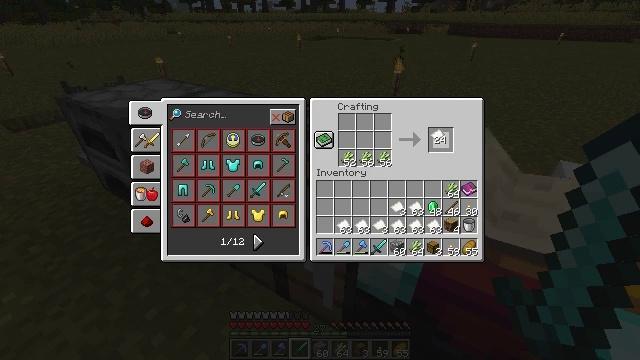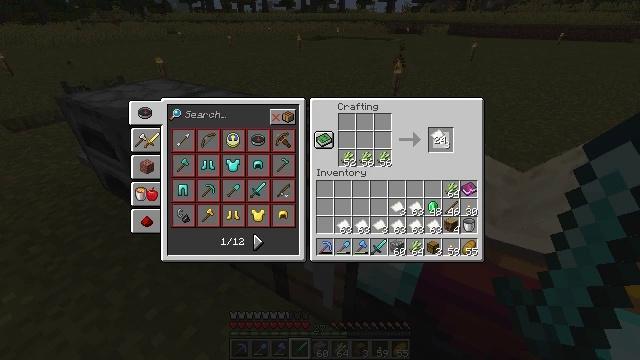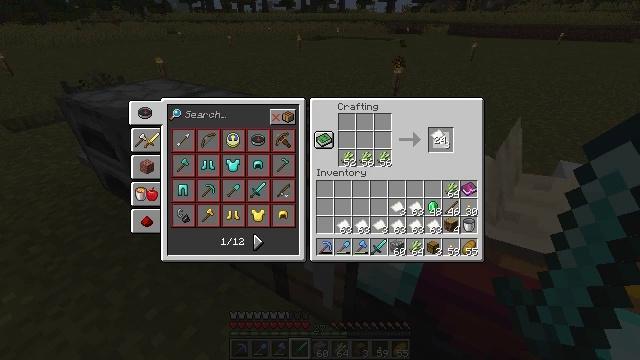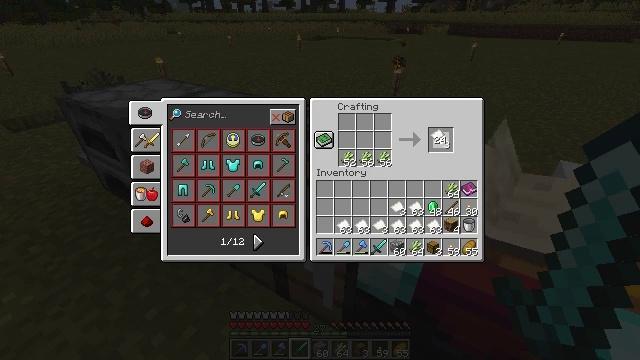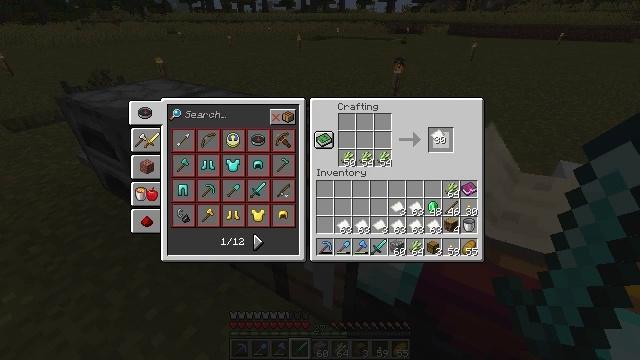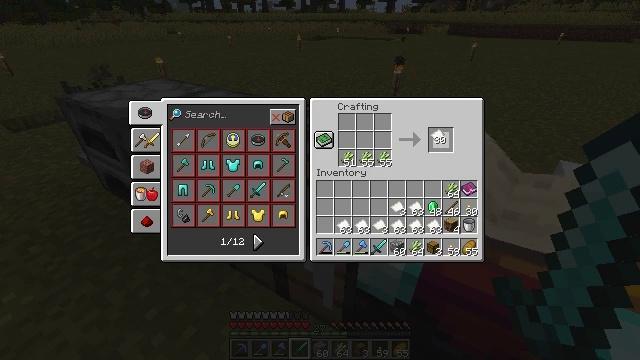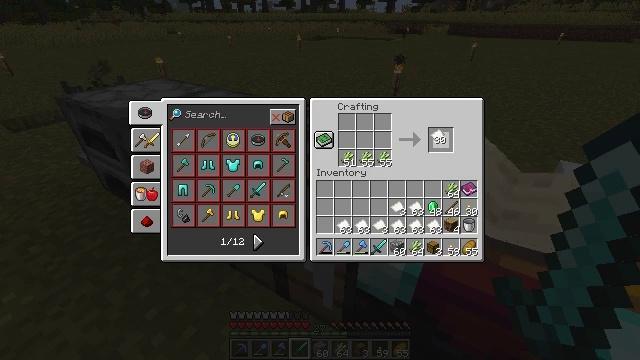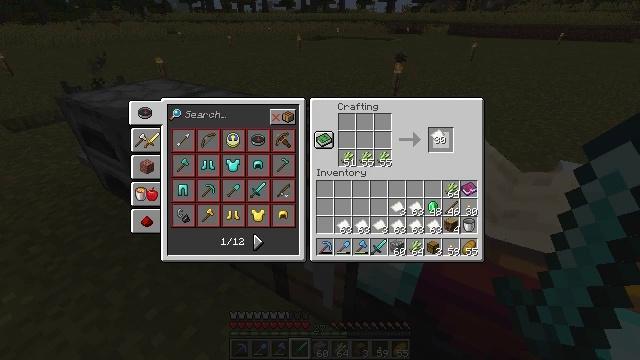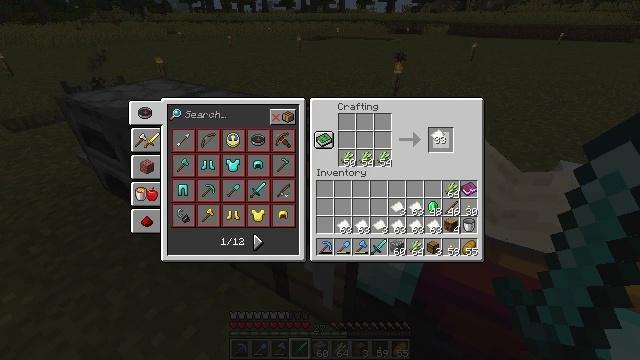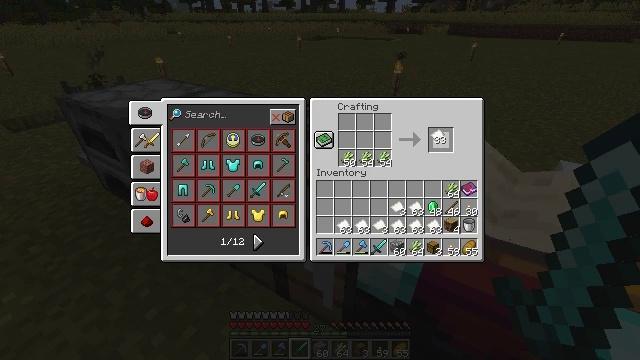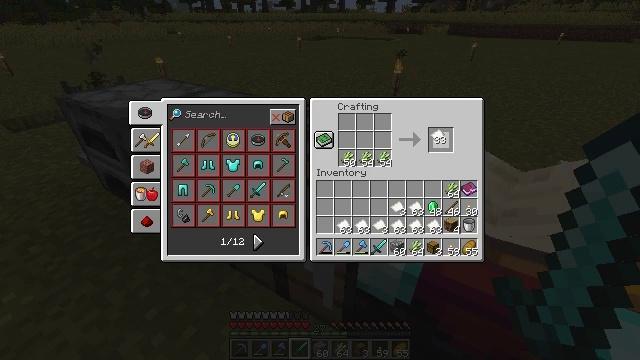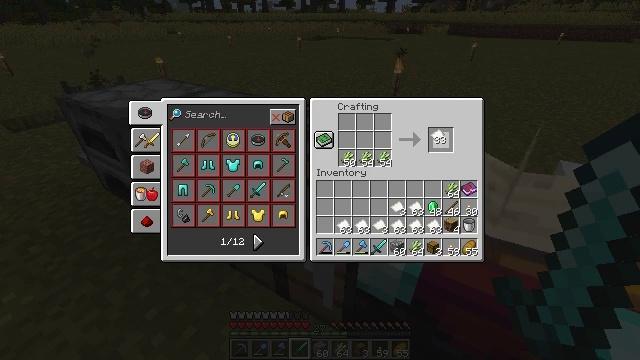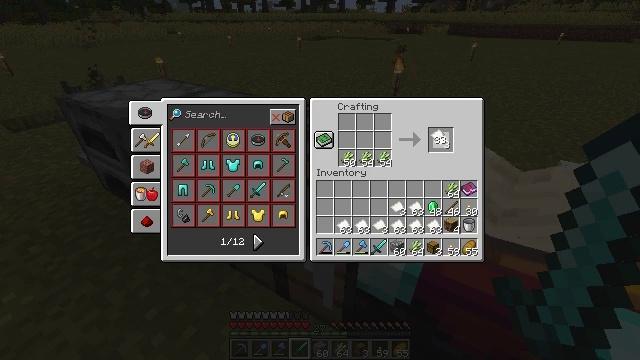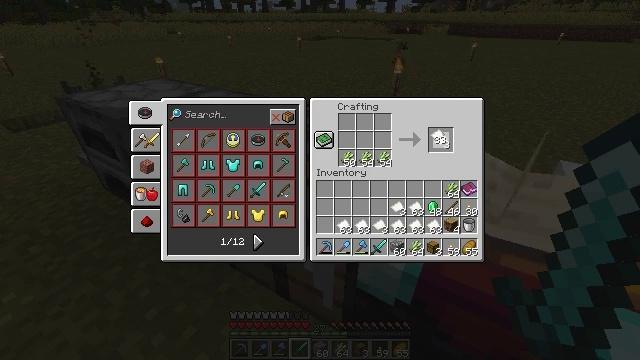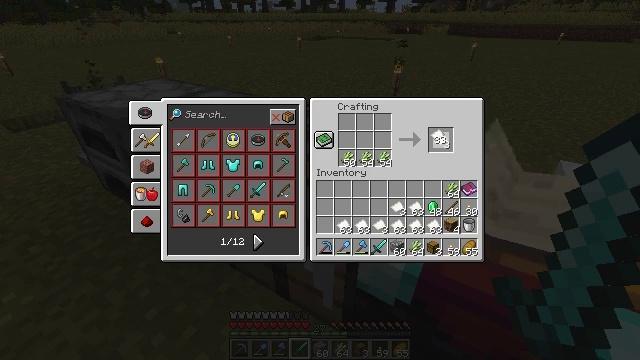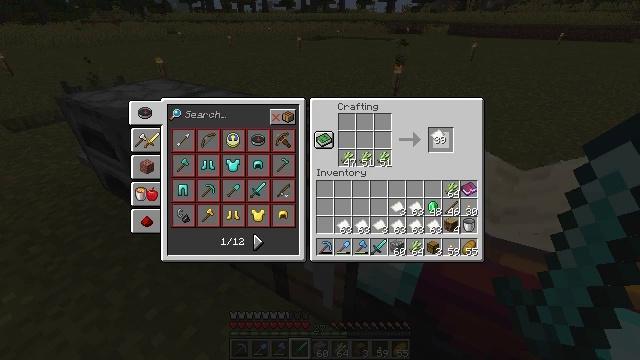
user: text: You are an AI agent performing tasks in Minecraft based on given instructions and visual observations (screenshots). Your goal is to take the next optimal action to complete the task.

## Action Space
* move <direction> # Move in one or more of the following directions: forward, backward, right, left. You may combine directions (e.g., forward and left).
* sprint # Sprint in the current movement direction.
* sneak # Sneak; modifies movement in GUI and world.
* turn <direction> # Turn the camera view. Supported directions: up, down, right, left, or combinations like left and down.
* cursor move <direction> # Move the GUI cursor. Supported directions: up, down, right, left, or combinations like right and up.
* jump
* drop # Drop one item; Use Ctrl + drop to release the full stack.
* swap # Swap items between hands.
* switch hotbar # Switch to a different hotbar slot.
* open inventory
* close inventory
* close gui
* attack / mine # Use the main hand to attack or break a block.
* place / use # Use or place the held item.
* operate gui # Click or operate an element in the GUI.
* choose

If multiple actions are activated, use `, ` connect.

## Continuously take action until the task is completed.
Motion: motion action
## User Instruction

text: Create paper in the crafting menu.
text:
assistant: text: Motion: operate gui
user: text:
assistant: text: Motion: operate gui
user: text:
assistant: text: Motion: operate gui
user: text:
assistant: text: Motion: no_op
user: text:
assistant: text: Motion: operate gui
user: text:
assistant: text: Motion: operate gui
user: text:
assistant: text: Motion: operate gui
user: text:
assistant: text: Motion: no_op
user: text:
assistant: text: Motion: operate gui
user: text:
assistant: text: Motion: operate gui
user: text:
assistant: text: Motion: no_op
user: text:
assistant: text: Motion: operate gui
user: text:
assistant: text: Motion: operate gui
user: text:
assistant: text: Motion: operate gui
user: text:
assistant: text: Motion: no_op
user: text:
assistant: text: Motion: operate gui
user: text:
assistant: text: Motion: operate gui
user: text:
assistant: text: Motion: operate gui
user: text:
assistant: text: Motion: operate gui
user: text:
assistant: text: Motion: operate gui
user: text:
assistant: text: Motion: operate gui
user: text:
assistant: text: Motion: no_op
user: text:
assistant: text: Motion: operate gui
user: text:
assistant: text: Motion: operate gui
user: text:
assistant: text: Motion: operate gui
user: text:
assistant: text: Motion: no_op
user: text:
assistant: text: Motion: operate gui
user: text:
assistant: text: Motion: operate gui
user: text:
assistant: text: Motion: operate gui
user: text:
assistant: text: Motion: operate gui